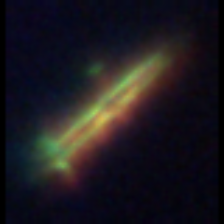
Taxon: Pennate
Group: Diatoms